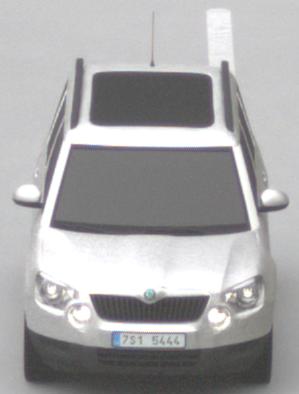
Make: Skoda
Model: Yeti 1.2 TSI
Detailed model: Yeti
Model produced from: 2009/11
Model produced until: 2011/10
Doors: 5
Color: white
Road condition: dry road
Daytime: midday
Contrast: low contrast